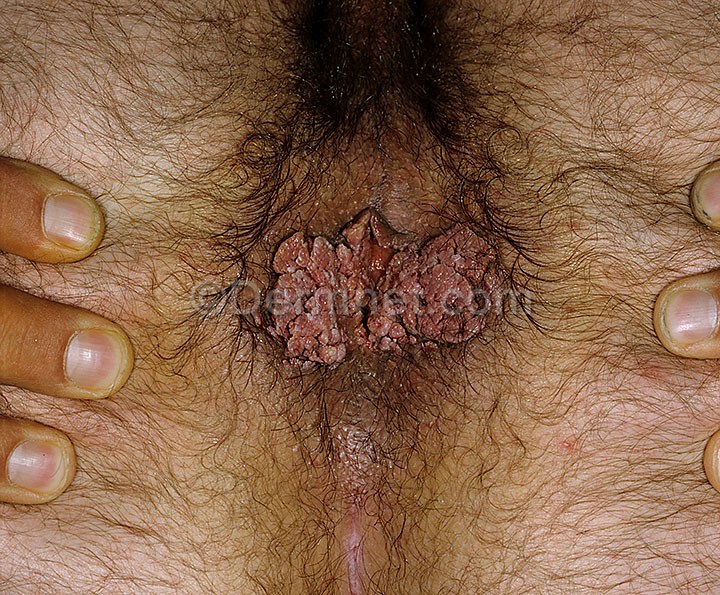
Disease: Herpes HPV and other STDs Photos